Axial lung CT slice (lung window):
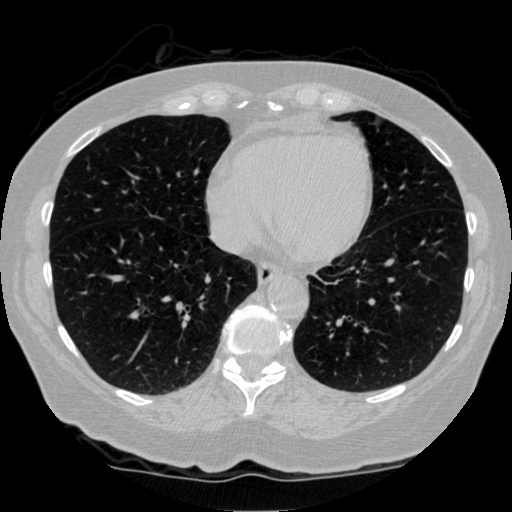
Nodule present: no